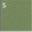
Piece: xx